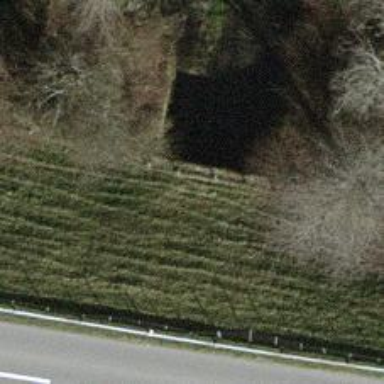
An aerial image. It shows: Culvert tunnel.